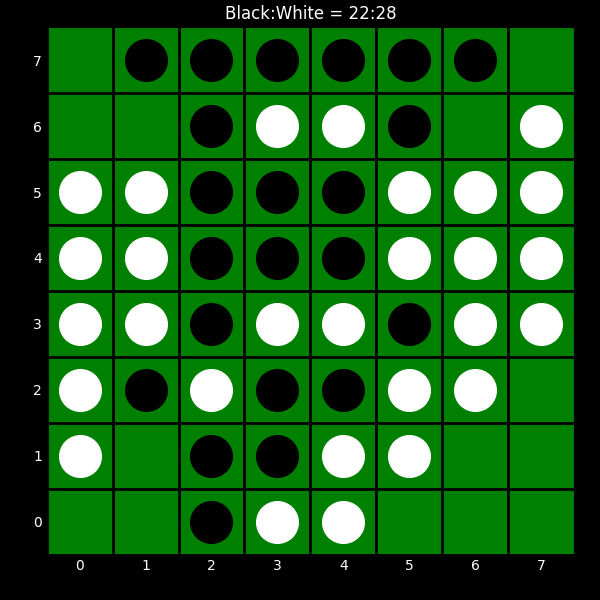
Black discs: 22
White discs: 28